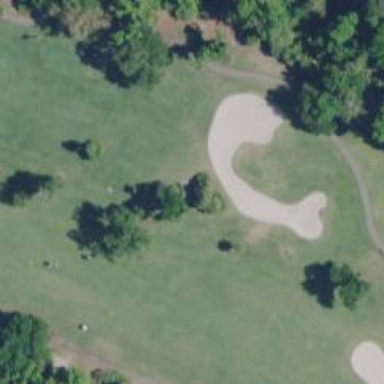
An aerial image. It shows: Sandy area is golf bunker.